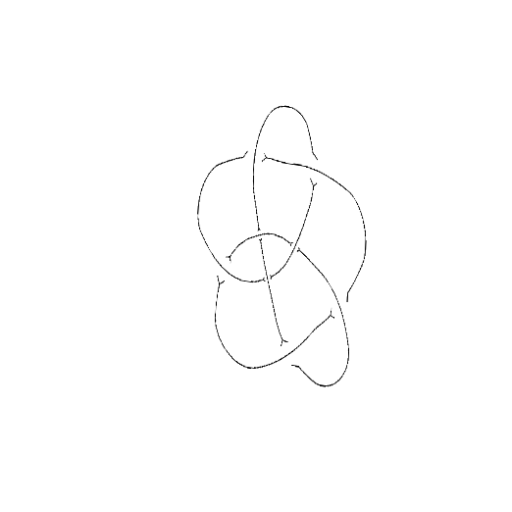
Crossing number: 8